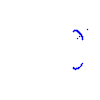
Particle: proton